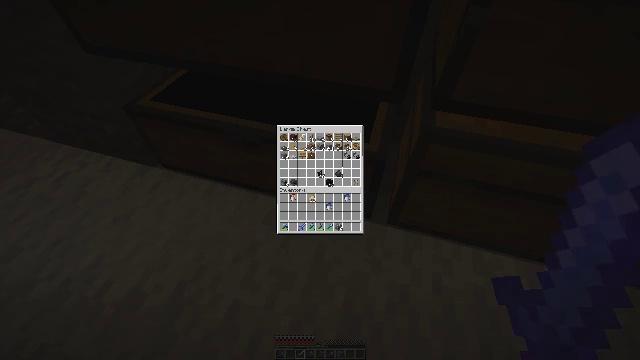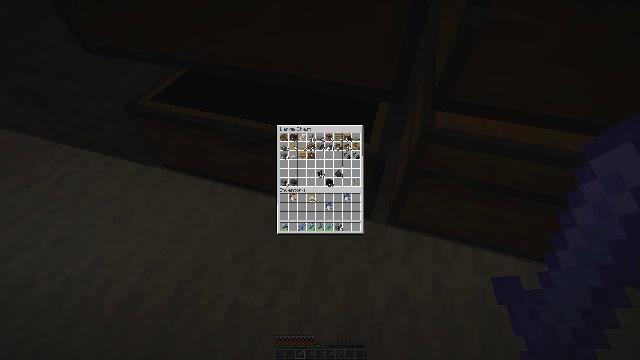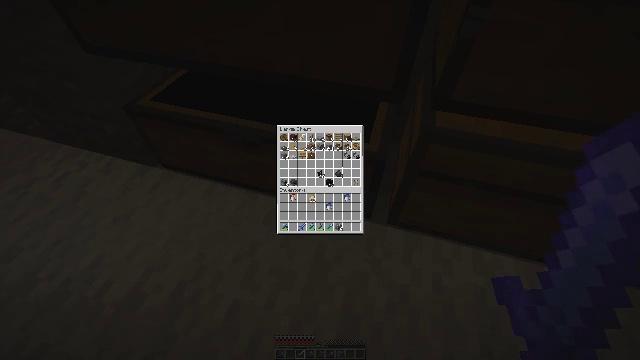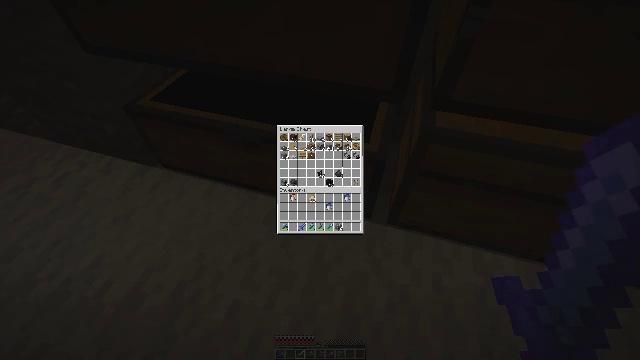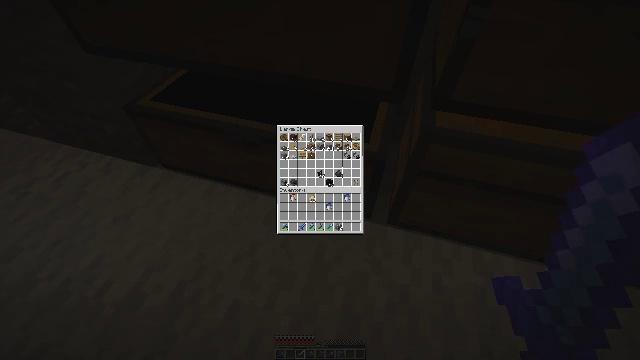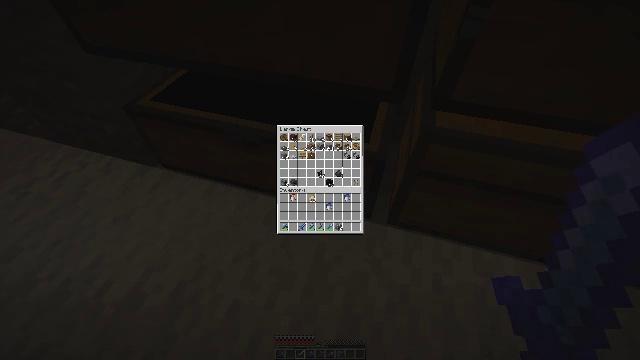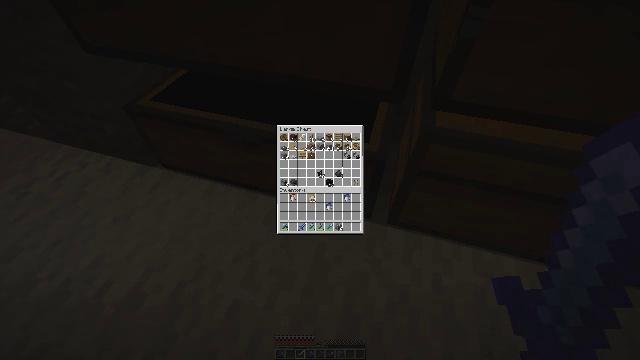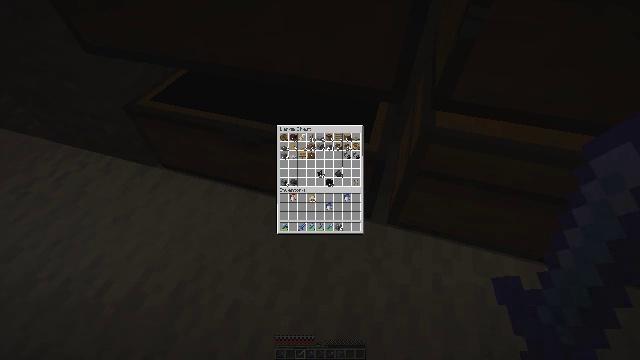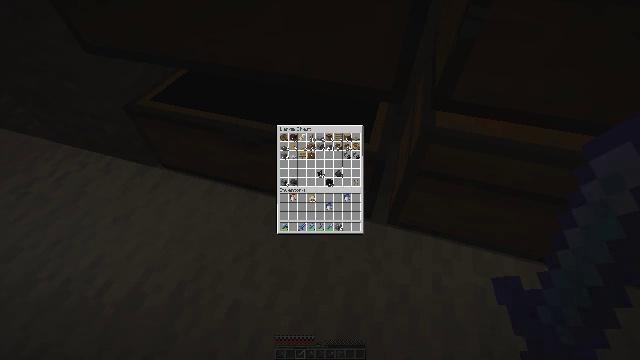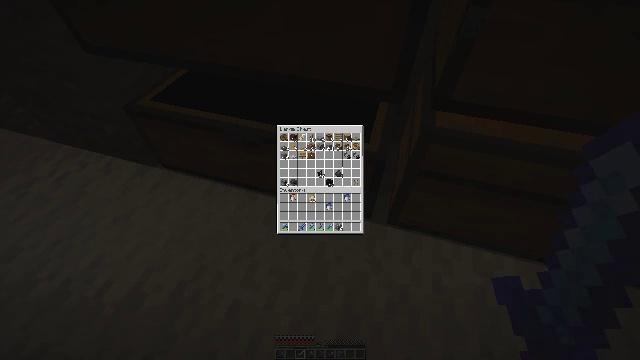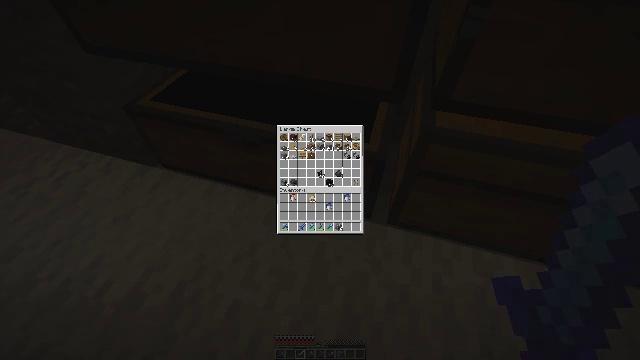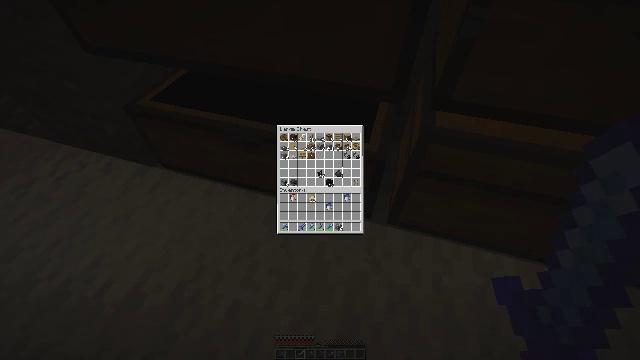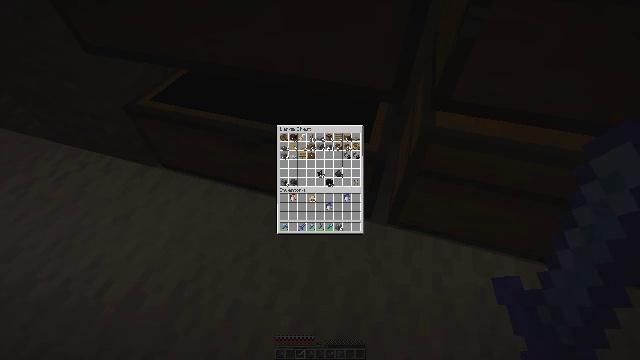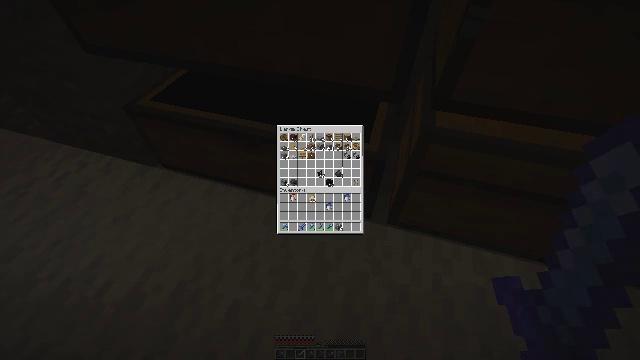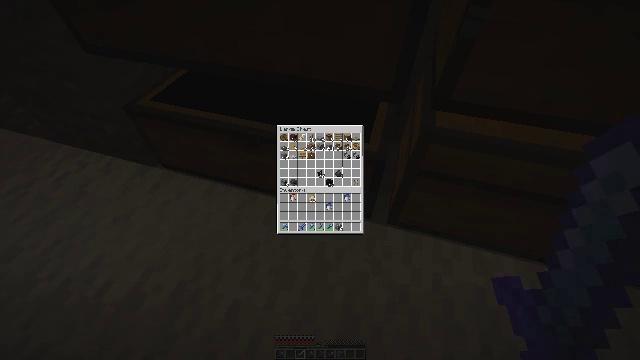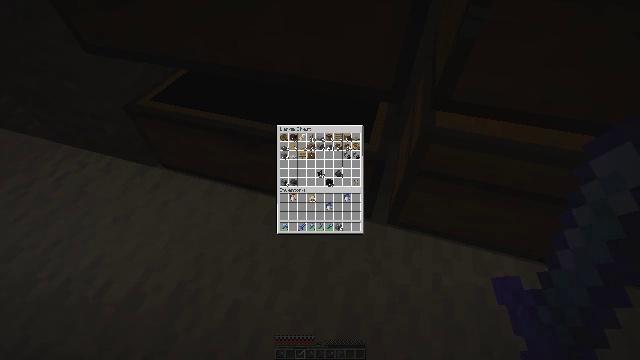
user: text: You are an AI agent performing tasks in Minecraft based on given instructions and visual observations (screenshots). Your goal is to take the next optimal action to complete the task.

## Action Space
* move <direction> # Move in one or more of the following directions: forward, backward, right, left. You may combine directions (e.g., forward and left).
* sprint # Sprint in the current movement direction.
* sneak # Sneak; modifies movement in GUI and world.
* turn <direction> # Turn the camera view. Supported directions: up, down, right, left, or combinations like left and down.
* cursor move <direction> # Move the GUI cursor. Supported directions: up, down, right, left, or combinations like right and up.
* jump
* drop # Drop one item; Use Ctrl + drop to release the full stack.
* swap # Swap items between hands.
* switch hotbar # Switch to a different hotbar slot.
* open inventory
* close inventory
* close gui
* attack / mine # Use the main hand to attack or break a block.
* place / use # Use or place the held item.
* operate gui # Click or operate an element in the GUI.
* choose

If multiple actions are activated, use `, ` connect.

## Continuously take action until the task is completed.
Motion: motion action
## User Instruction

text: Collect vines by mining them.
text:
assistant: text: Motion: no_op
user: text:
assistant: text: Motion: no_op
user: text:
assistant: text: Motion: no_op
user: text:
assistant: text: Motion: no_op
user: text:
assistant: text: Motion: no_op
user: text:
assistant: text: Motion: no_op
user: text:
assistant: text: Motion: no_op
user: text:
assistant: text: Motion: no_op
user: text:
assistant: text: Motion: no_op
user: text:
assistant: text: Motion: no_op
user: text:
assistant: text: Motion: no_op
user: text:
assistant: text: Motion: no_op
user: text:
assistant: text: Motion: no_op
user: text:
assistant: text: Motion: no_op
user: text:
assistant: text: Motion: no_op
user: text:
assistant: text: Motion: no_op
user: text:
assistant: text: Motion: no_op
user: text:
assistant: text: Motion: no_op
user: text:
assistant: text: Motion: no_op
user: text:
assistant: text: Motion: no_op
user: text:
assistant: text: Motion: no_op
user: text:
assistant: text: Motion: no_op
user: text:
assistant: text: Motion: no_op
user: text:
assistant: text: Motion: no_op
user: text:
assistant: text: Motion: no_op
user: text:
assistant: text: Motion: no_op
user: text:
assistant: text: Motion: no_op
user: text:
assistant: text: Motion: no_op
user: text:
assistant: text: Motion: no_op
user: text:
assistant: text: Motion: no_op